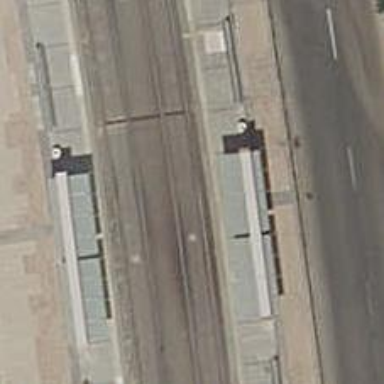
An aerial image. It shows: Light rail stop position on the railway.